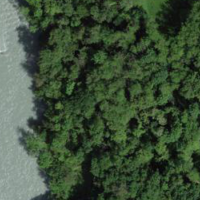
EUNIS habitat code: 54
Species observed at this site:
Anacamptis pyramidalis